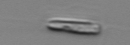
Label: Chrysochromulina